Current action and preconditions to check: trajectory_clear

Your task: For each precondition in the list above, predict whether it will hold at this action.

Consider the current scene as observed from the mobile robot's camera, and analyze the predicted future states of all dynamic agents (e.g., people, animals, vehicles, or any moving entities) within the NEXT SECOND.

IMPORTANT: Only answer "very likely" if you are absolutely certain—based on strong, clear evidence—that a dynamic agent will violate the precondition in the predicted future state. Do NOT answer "very likely" for unlikely, ambiguous, or low-probability risks.

Ask yourself for each precondition: Is there a high probability, with clear and convincing evidence, that the predicted future states of any dynamic agent will interfere with the predicted future state of the currently executing action within the NEXT SECOND, causing that precondition to fail?

Assess the risk level based on these predictions. Use "likely" or "very likely" if motions create a clear risk of interference.

Use "neutral" or "improbable" if agents are nearby but their predicted paths are clearly diverging or non-conflicting.

Failure Risk Categories: "very improbable", "improbable", "neutral", "likely", "very likely"

Answer Format: Output ONLY the probability_of_failure value from these categories: "very improbable", "improbable", "neutral", "likely", "very likely"

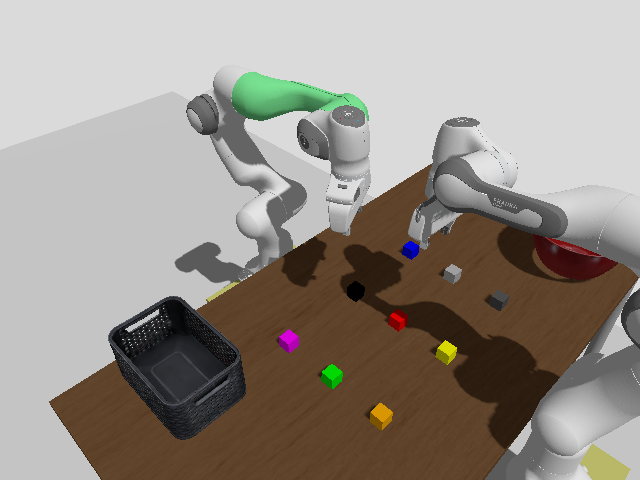

Answer: likely